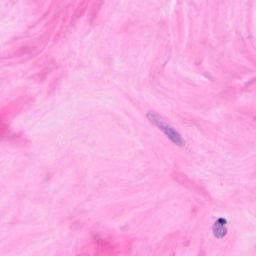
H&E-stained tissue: Breast